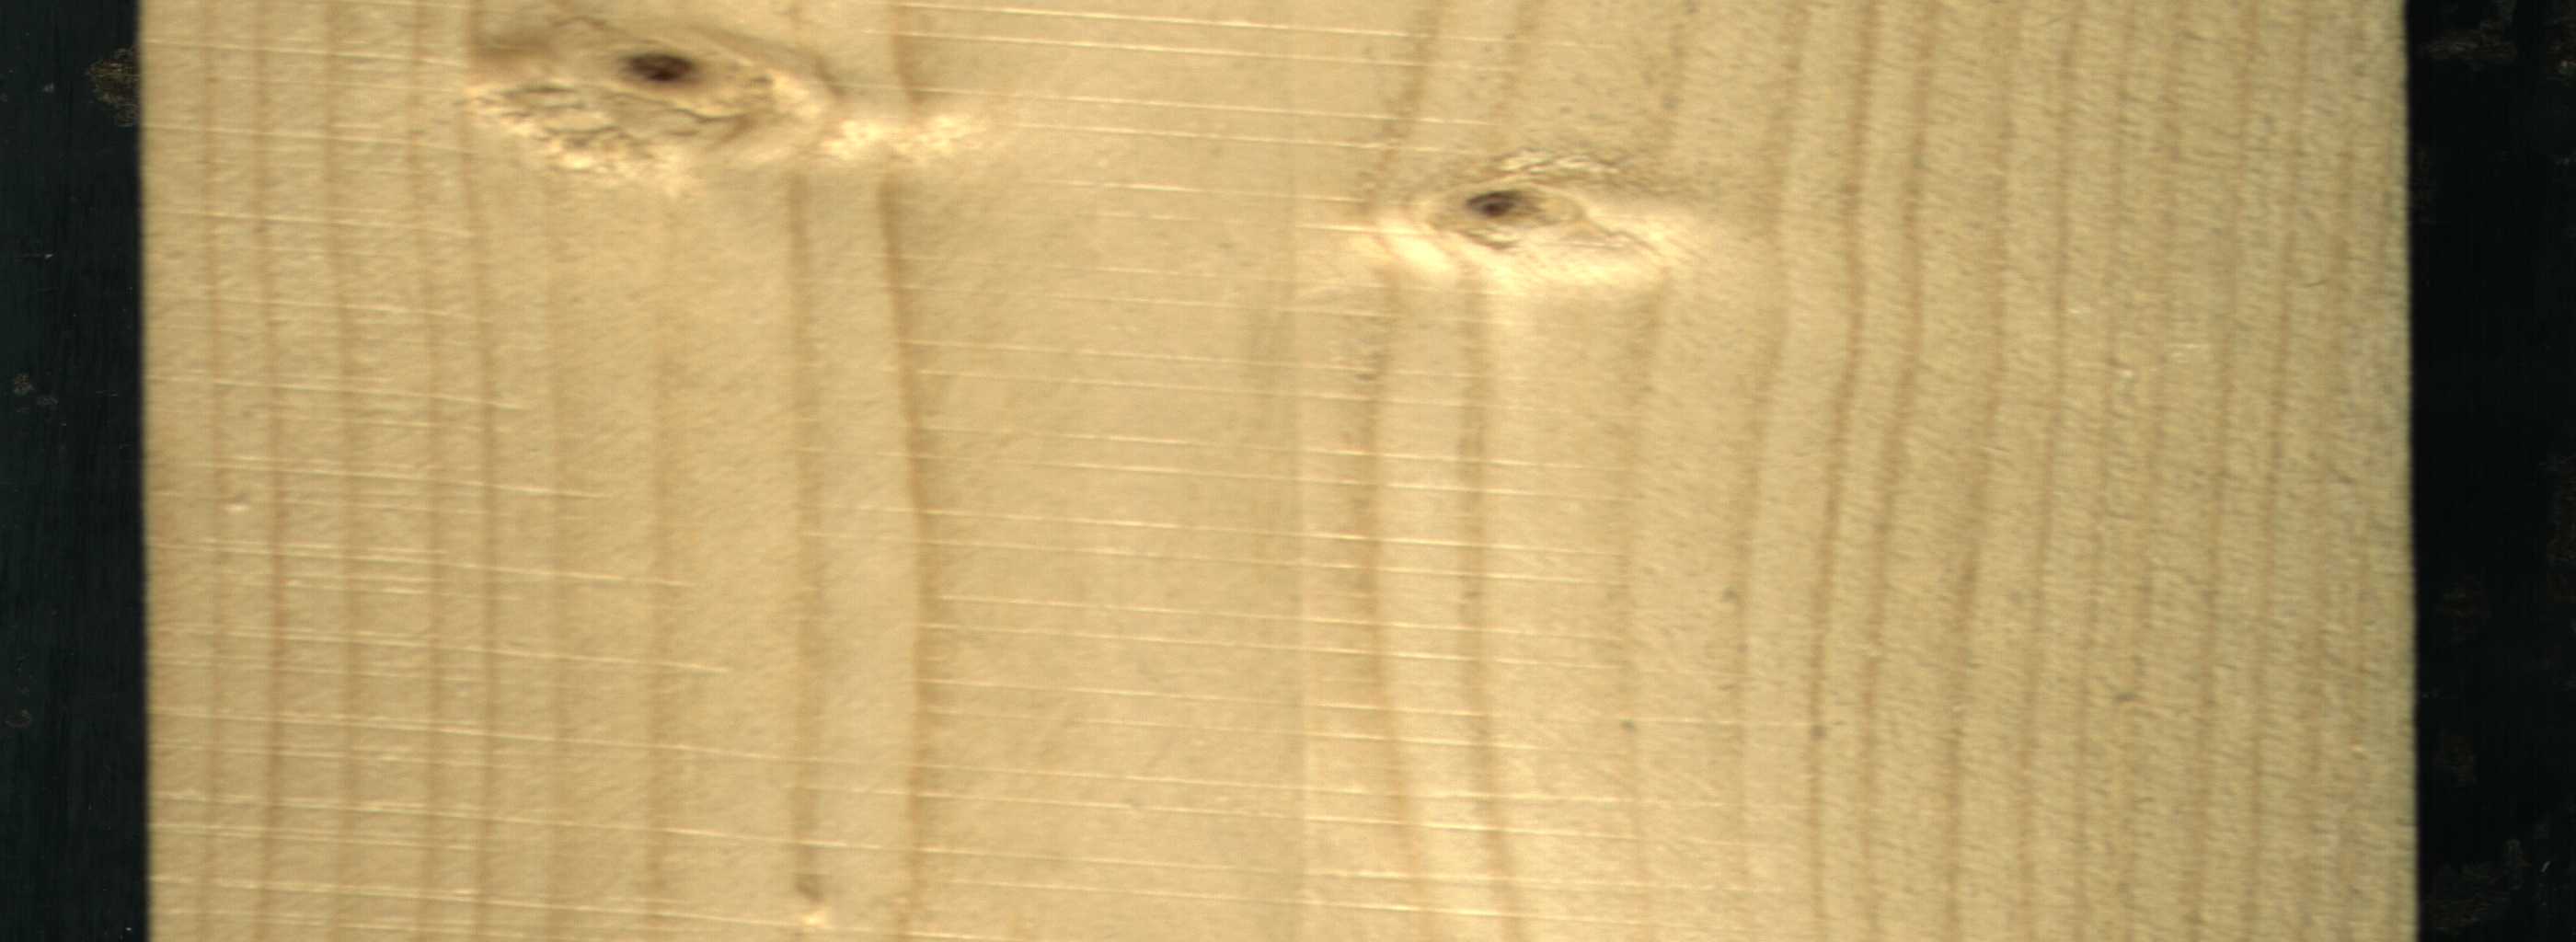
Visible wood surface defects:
Live_Knot
Live_Knot